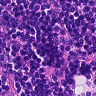
Metastatic tissue present: no